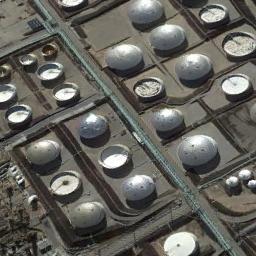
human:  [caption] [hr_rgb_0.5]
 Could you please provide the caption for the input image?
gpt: There are many white storage tanks on the bare land .

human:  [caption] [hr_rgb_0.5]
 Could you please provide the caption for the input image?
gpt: There are many identically sized and neatly arranged storage tanks in the factory .

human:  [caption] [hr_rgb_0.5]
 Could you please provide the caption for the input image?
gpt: Storage tanks are unequal in size .

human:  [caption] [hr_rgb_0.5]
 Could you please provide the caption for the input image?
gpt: About half of the storage tanks on this open lot have their lids open .

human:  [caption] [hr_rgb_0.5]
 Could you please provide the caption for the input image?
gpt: There are some metallic spherical tanks .